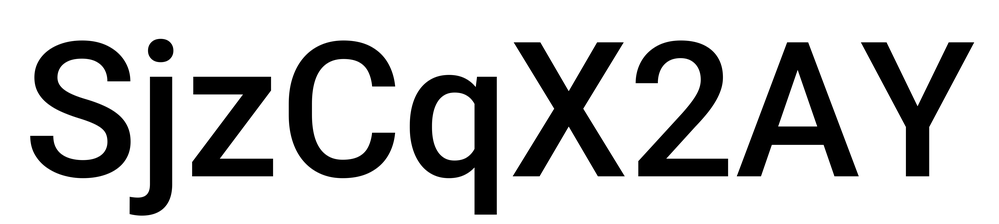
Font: Roboto_Medium